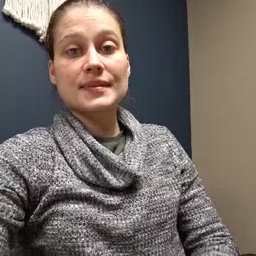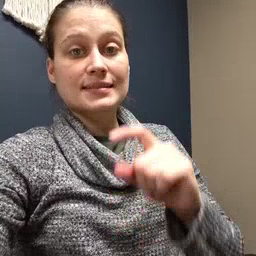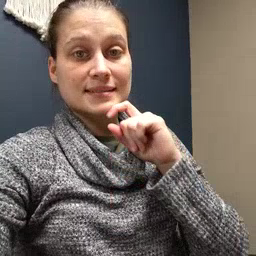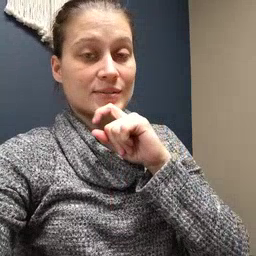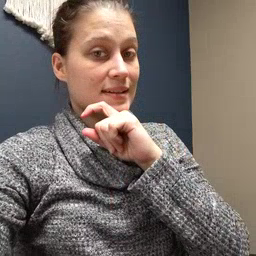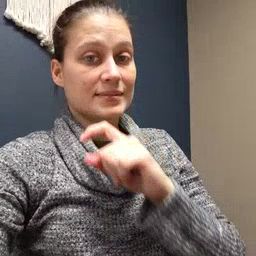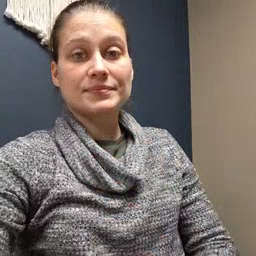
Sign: cereal